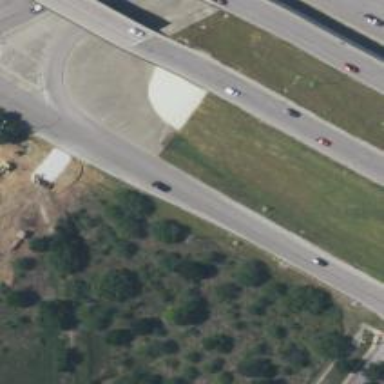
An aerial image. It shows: Secondary road with frontage road.